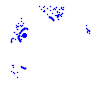
Particle: pion